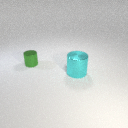
large cyan metal cylinder in front of small green metal cylinder